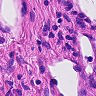
Metastatic tissue present: no